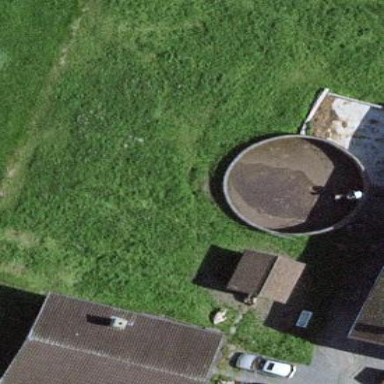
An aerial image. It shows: Storage tank with man-made structure.